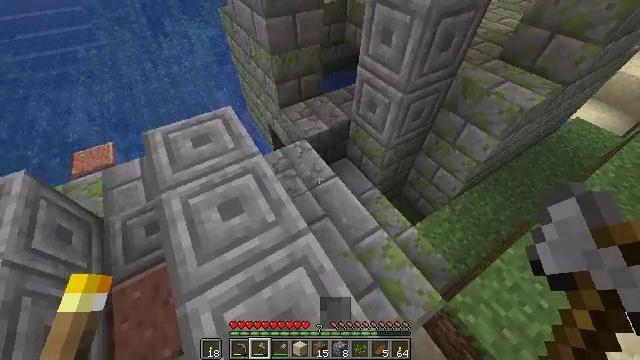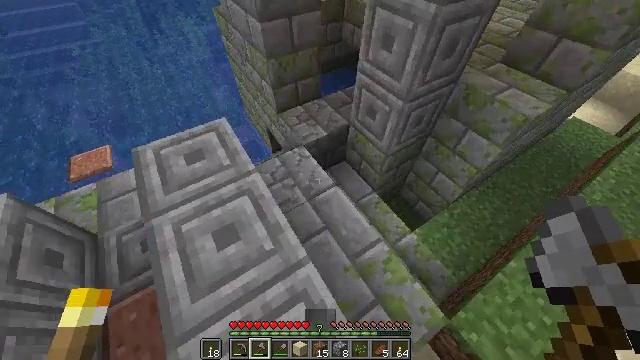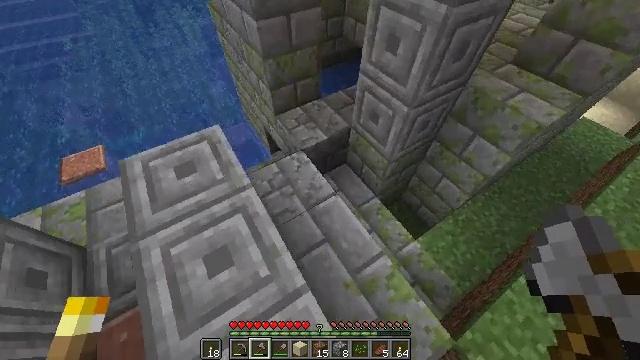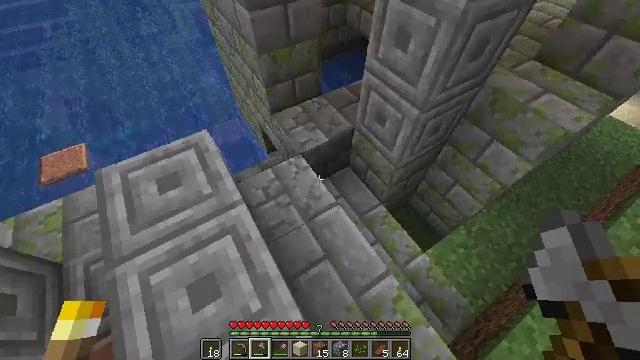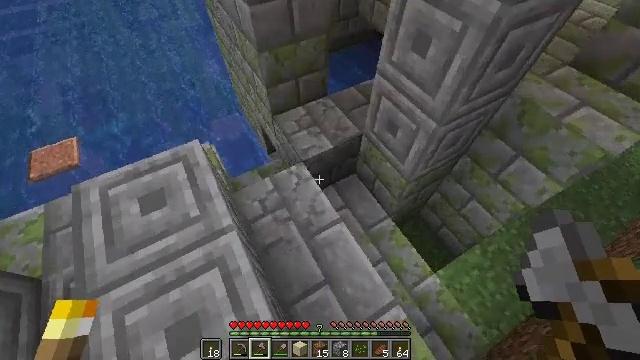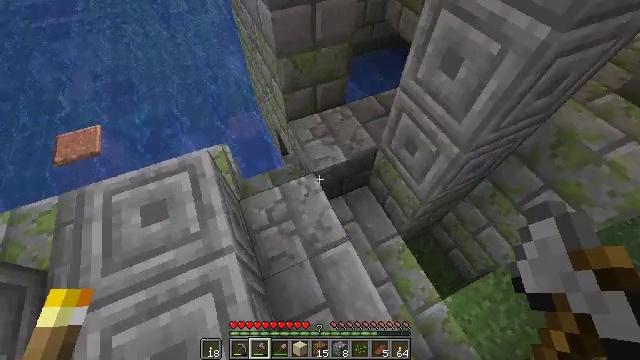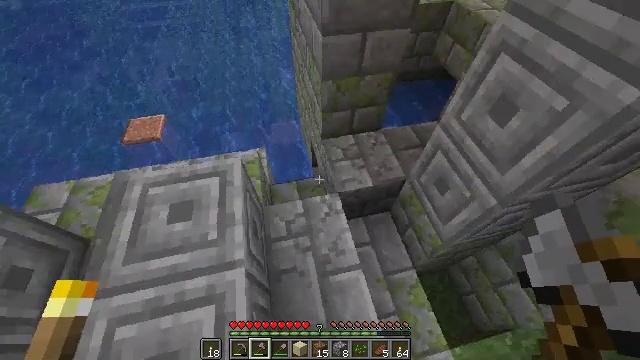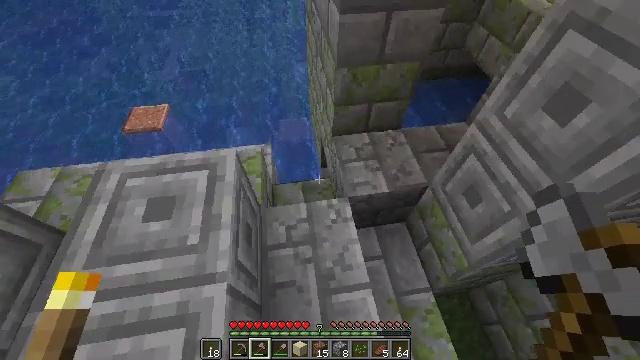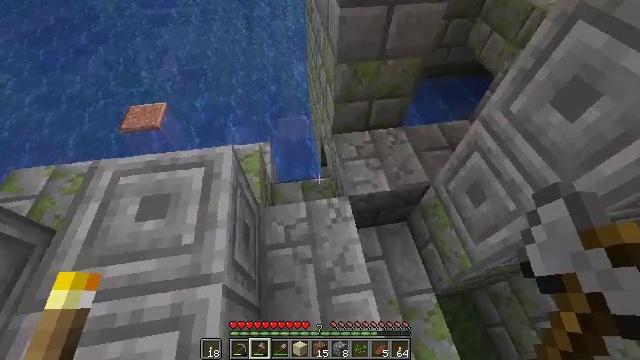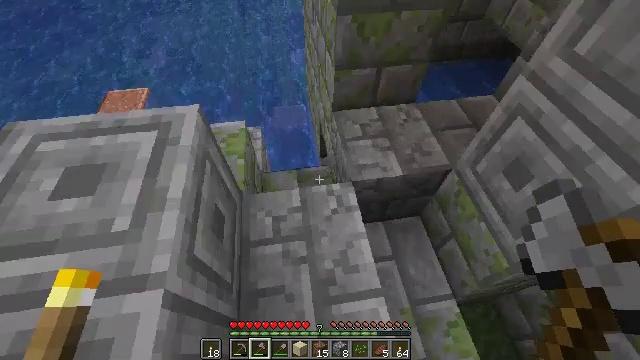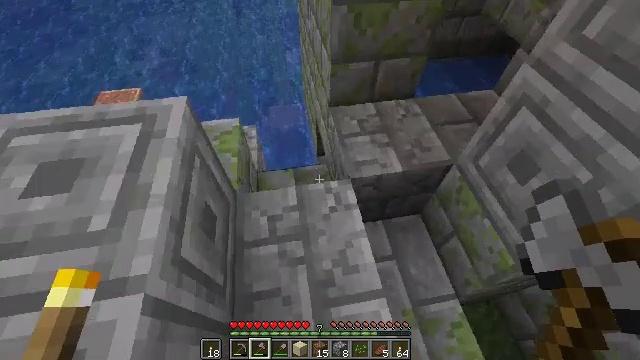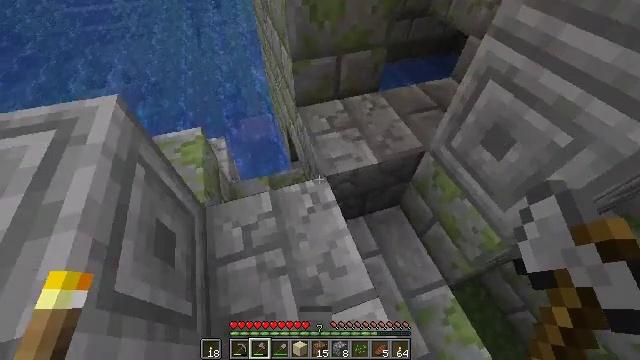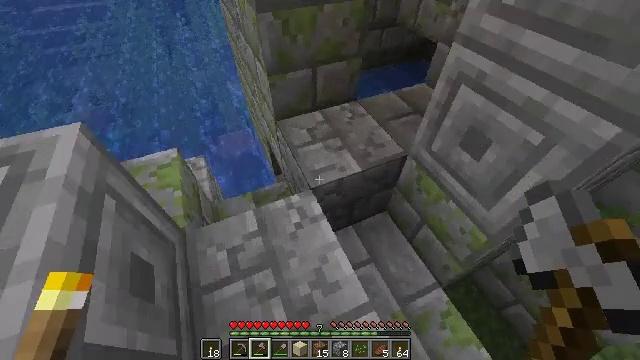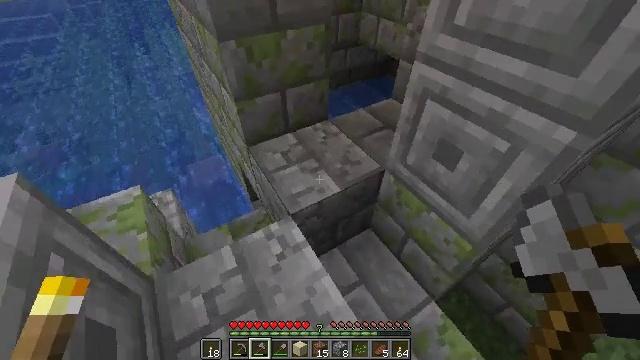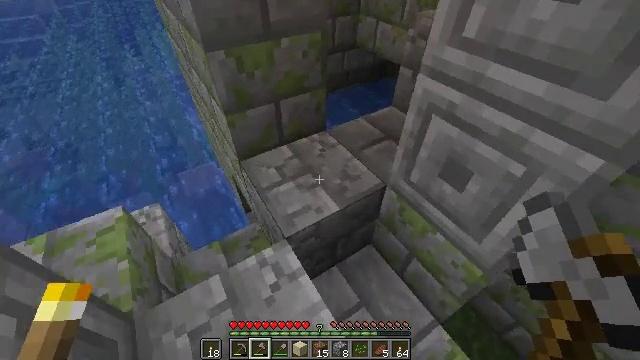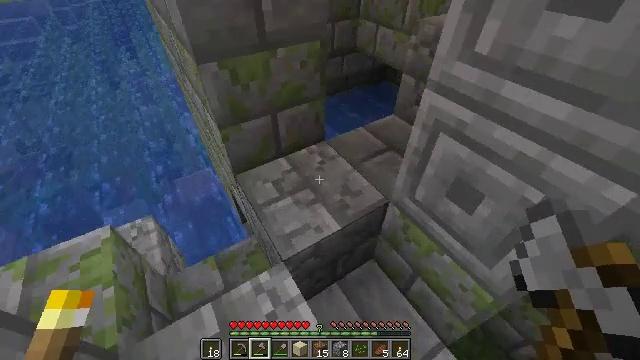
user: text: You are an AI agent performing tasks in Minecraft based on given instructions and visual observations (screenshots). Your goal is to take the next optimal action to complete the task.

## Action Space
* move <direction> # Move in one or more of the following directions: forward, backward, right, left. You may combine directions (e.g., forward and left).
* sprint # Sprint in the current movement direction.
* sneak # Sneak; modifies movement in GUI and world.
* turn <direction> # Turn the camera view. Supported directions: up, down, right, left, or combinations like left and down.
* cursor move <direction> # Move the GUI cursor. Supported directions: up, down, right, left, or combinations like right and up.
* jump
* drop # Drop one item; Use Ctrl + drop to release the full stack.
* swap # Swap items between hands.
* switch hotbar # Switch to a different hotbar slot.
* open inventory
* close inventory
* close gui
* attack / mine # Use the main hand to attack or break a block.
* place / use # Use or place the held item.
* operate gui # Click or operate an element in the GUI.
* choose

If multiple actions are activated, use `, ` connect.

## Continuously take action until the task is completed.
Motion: motion action
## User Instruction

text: Gather materials by mining mossy stone bricks.
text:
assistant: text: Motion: move forward, turn down
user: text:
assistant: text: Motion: move forward, turn down
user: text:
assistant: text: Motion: move forward
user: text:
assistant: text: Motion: move forward, turn left and down
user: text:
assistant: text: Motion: move forward, turn left
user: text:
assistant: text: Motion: turn left and up
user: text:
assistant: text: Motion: turn left
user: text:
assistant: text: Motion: no_op
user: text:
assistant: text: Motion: no_op
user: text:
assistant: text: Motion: no_op
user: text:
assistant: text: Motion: turn right and up
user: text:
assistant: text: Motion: turn right and up
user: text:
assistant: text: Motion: move forward, turn right and up
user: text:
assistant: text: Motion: move forward
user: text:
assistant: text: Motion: move forward
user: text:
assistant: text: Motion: move forward
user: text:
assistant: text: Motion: move forward
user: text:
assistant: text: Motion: no_op
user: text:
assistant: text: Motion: no_op
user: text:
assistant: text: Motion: no_op
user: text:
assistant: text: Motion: no_op
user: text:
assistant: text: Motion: turn right and up
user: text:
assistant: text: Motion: turn right and up
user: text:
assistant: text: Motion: move forward
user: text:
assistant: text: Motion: move forward
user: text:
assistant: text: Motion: move forward
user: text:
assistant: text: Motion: move forward
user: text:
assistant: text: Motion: move forward
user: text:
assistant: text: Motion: move forward, turn right
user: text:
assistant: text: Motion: turn right